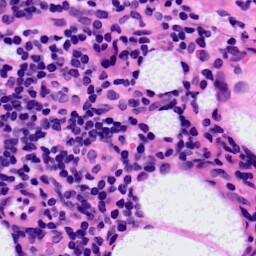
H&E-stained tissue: LymphNode